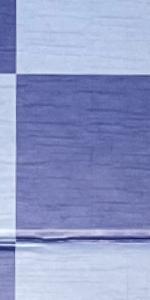
Label: Empty